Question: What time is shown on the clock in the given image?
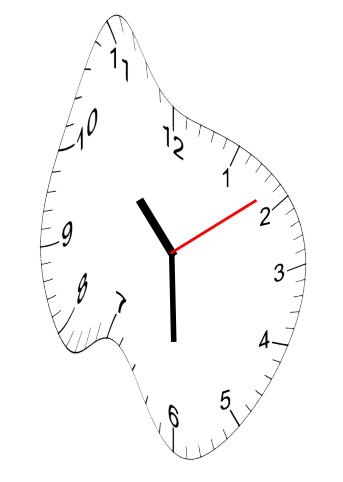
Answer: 10:30:09